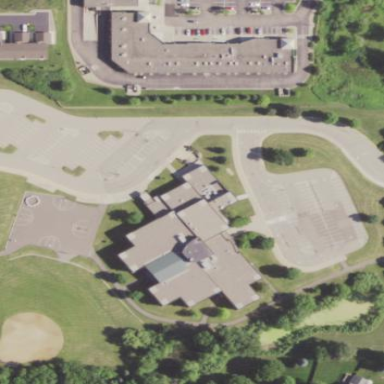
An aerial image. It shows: School building.